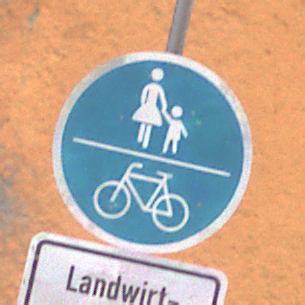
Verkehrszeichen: GemeinsamerGehUndRadweg
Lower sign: BesondereFahrzeugeUndTransportgueter6
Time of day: Midday
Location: Outdoor (Urban)
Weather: Overcast
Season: NotSpecified
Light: Natural